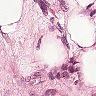
Metastatic tissue present: yes